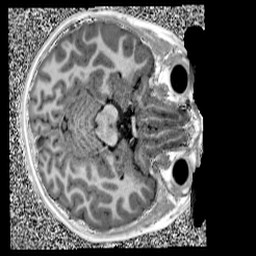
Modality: UNIT1
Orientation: axial
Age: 11
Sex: male
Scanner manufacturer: siemens
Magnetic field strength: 3 T
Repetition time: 4 s
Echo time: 0.00299 s